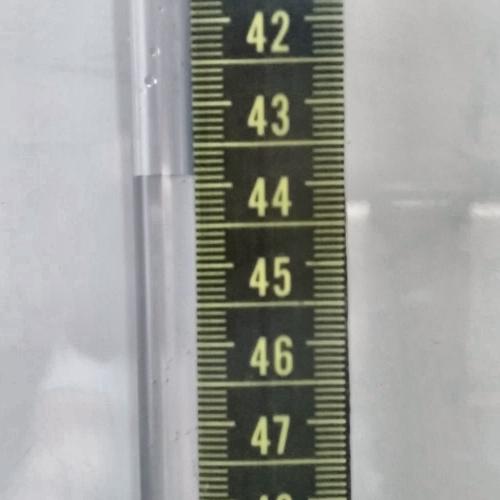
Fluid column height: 43.9 cm